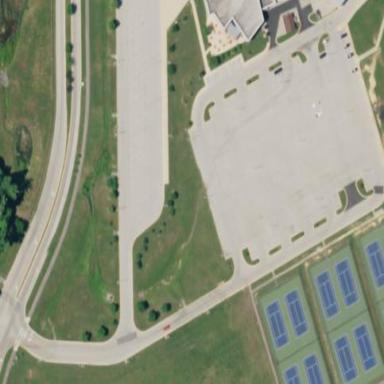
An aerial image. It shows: Parking area.